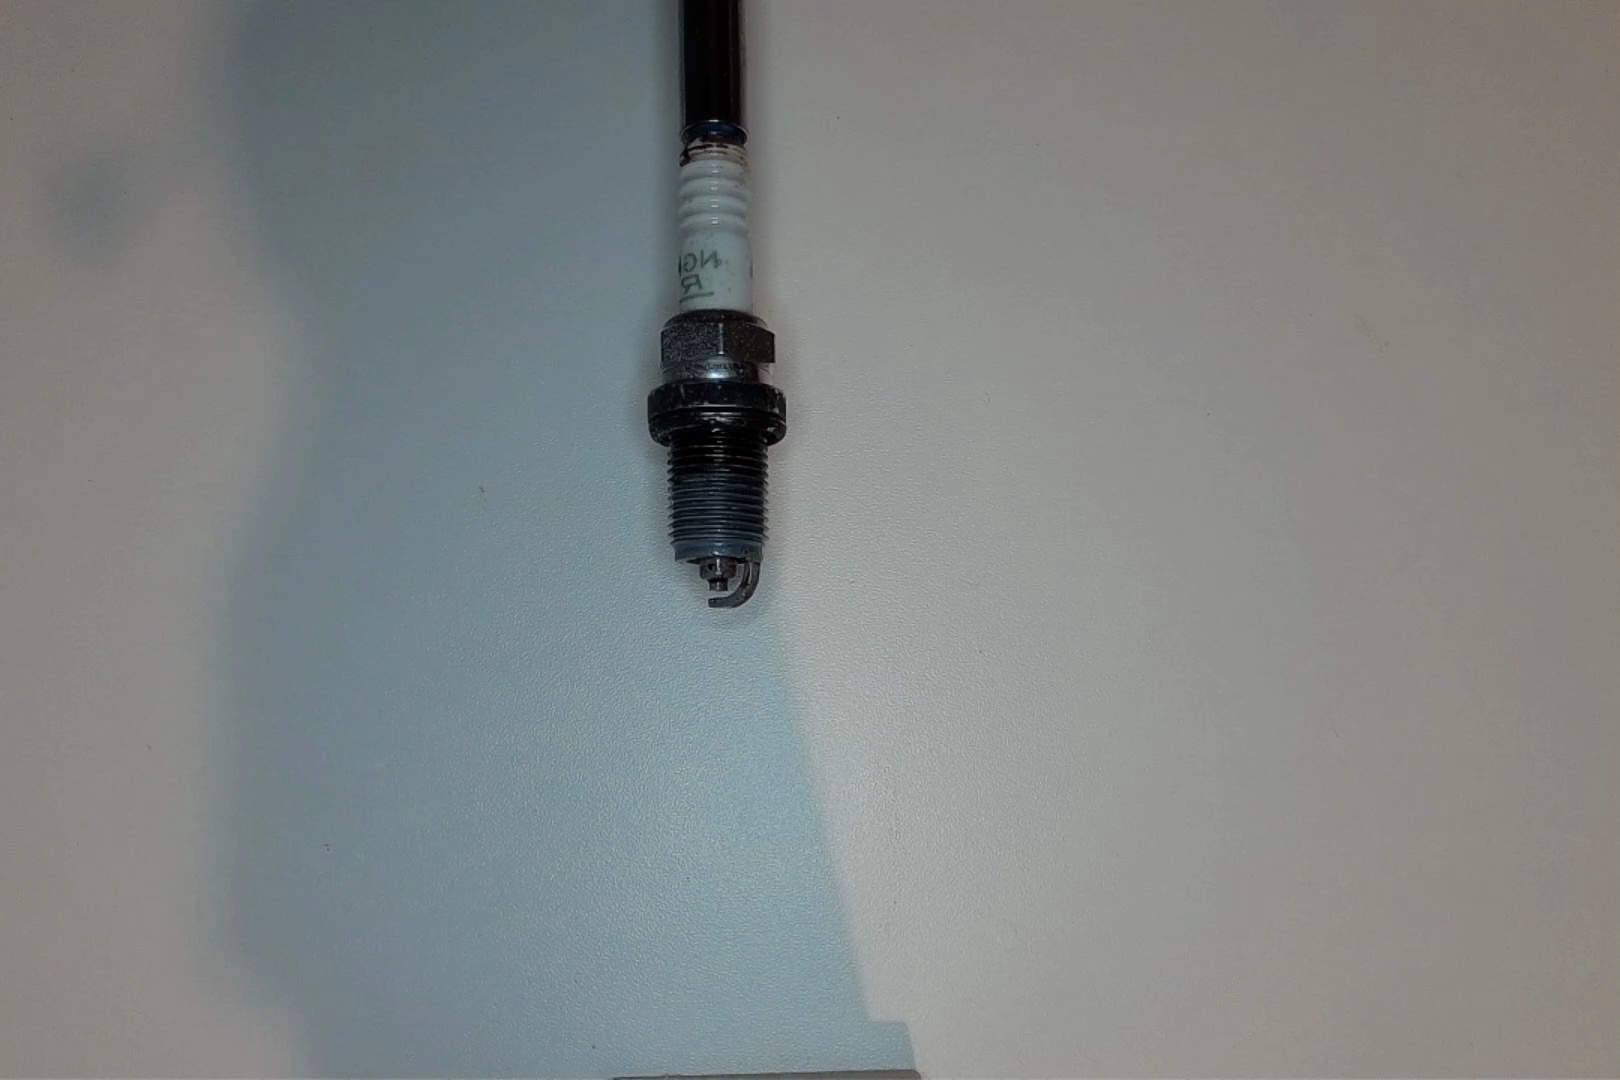
Label: anomaly